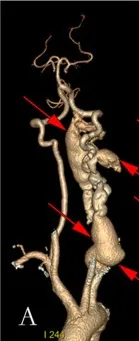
Figures of preoperative three-dimensional computerized tomography. The anterior view of the three-dimensional CT of vertebral arteriography.
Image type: radiology (ct)